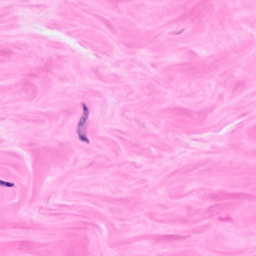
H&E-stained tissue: Breast